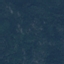
Land use / land cover: Forest